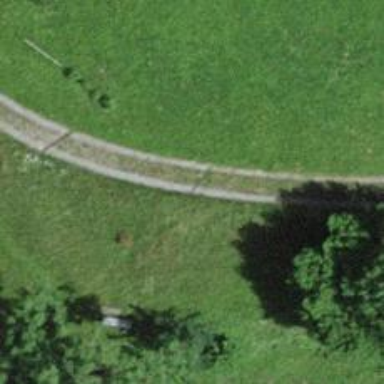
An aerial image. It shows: Service road with grass surface.